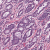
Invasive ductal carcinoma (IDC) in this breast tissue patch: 1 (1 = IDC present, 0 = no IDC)